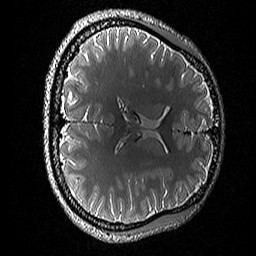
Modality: T2w
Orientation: axial
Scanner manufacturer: siemens
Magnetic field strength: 3 T
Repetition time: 3.2 s
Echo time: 0.428 s